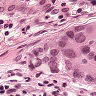
Metastatic tissue present: yes